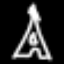
Label: The Eiffel Tower